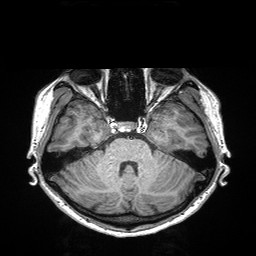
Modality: T1w
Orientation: coronal
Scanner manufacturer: siemens
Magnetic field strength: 3 T
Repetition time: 2.3 s
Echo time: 0.00298 s